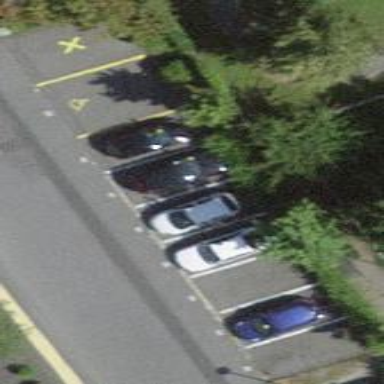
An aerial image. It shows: Street side parking area.